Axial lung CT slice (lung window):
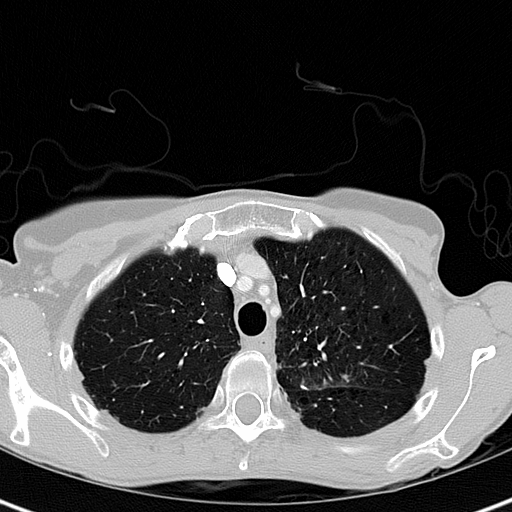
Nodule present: no